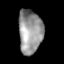
Tissue: skin
Cell type: Epithelial cells
Senescence score: 0.2775
Nuclear area (px): 1018
Mean DAPI intensity: 151.592